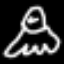
Label: frog